Aerial crown-view tile of a tropical tree (Barro Colorado Island, Panama), acquired 20241216:
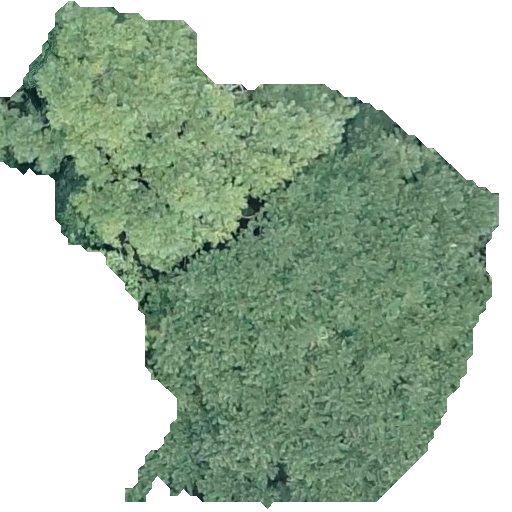
Species: Jacaranda copaia
GBIF accepted scientific name: Jacaranda copaia
Crown area: 226.742 m²